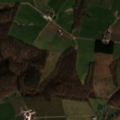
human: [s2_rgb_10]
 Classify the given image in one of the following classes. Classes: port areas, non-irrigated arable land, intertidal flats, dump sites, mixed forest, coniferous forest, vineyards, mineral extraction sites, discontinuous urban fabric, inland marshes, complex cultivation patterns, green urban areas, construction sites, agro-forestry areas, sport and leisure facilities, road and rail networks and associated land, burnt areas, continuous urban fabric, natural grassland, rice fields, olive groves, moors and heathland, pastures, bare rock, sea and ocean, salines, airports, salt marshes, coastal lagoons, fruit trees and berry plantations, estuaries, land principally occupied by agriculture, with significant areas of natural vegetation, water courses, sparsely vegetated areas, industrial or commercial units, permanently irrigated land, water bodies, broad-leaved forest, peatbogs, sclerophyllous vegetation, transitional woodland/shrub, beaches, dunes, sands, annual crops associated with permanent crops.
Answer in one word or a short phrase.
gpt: pastures, complex cultivation patterns, broad-leaved forest